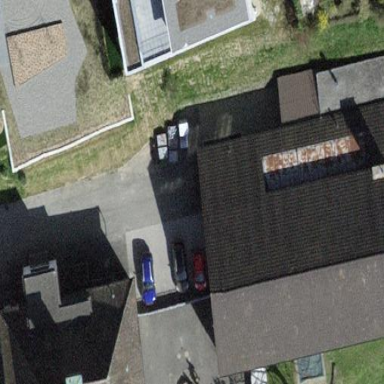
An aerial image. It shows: School building with tiled roof.